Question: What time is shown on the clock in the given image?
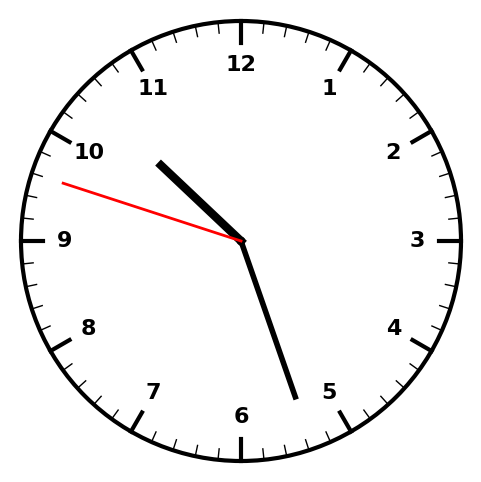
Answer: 10:26:48